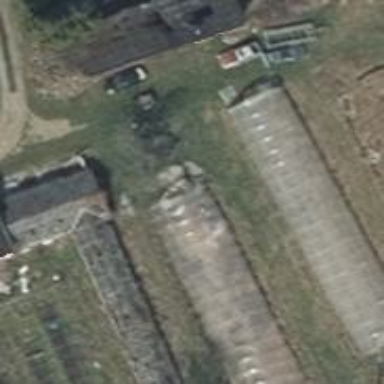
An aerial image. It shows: Greenhouse.